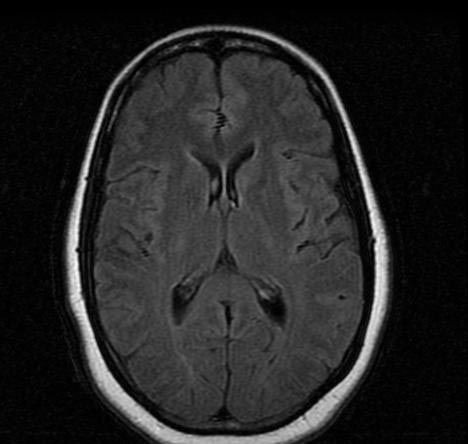
Label: notumor